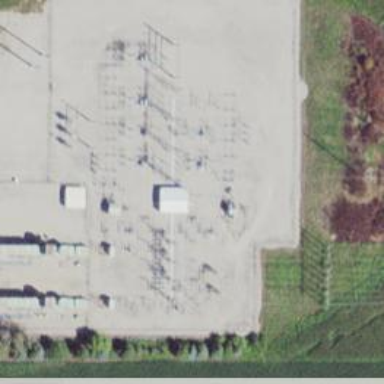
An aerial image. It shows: Switch for power supply.